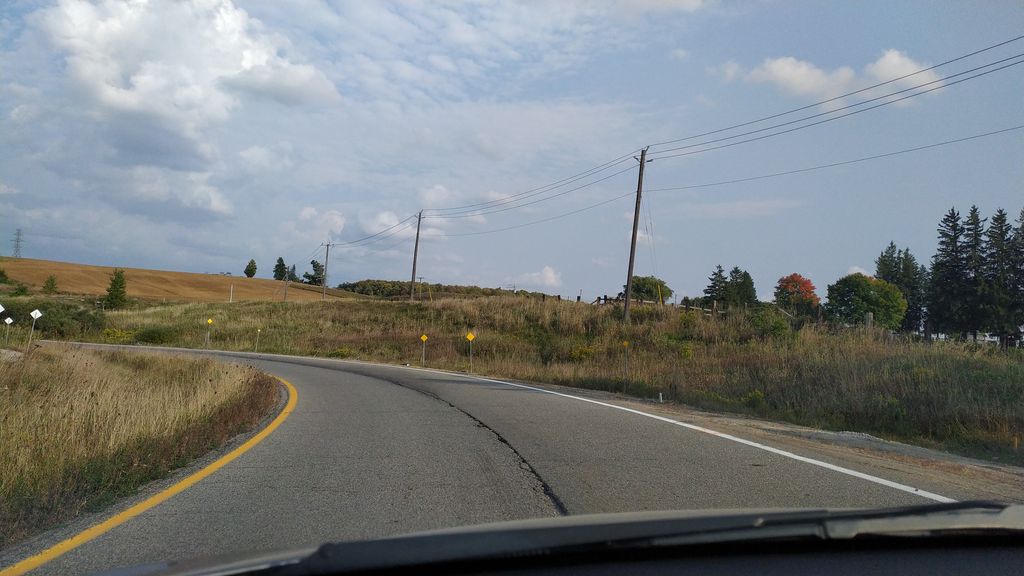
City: kitchener-waterloo